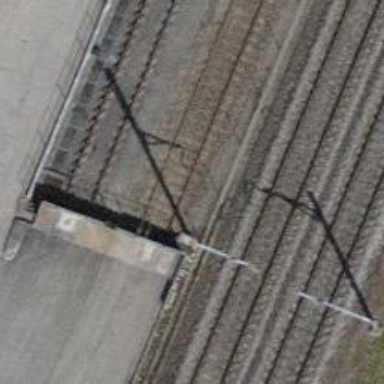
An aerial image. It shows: Railway buffer stop.